Question: I'm new to javascript. I'm trying to have my 'h1' show the title of the document instead (which is also Document by the way). Instead, it recognises 'title' as string and not as an id. I don't know what I'm doing wrong here. I also tried to add my 'roze' div class to by using 'querySelectorAll', but this also is not working. Who can help me? I'm sure its something simple but I've been trying to understand this for the past 3 days...[]
I've tried to use no '' in '('h1')', '('title')' and '('p')'. I've tried using '.' and '#' before '('h1')', '('title')' and '('p')'. I've tried removing id from title tag and h1 and have googled for methods but I still can't find an example of the specific method I have to do.
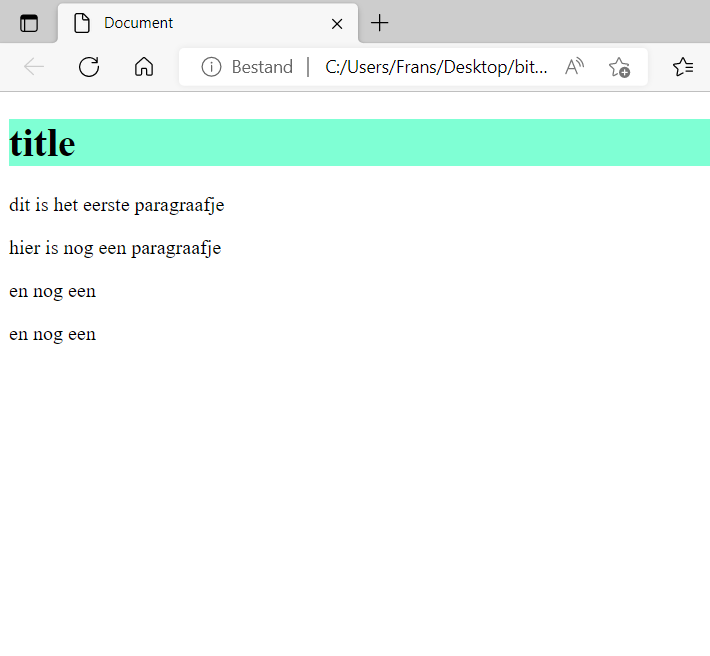
Answer: To get an DOM element by its id you should use 'document.getElementById('title')'. To edit its text you should use its 'textContent' property. The title of the docuemnt is stored in 'document.title'.
Try the following markup:
'''
document.getElementById('title').textContent = document.title
'''
'''
<h1 id="title">Dit is h1</h1>
'''